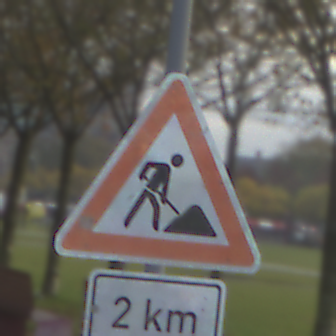
Verkehrszeichen: Arbeitsstelle
Zusatzzeichen unten: Entfernungsangaben2
Umgebung: Outdoor, Suburban
Tageszeit: MorningAfternoon
Wetter: PartlyCloudy
Licht: Natural
Jahreszeit: NotSpecified
Kontrast: MediumContrast